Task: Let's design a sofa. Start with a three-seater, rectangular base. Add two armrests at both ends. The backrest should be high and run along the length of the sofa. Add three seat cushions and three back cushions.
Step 102:
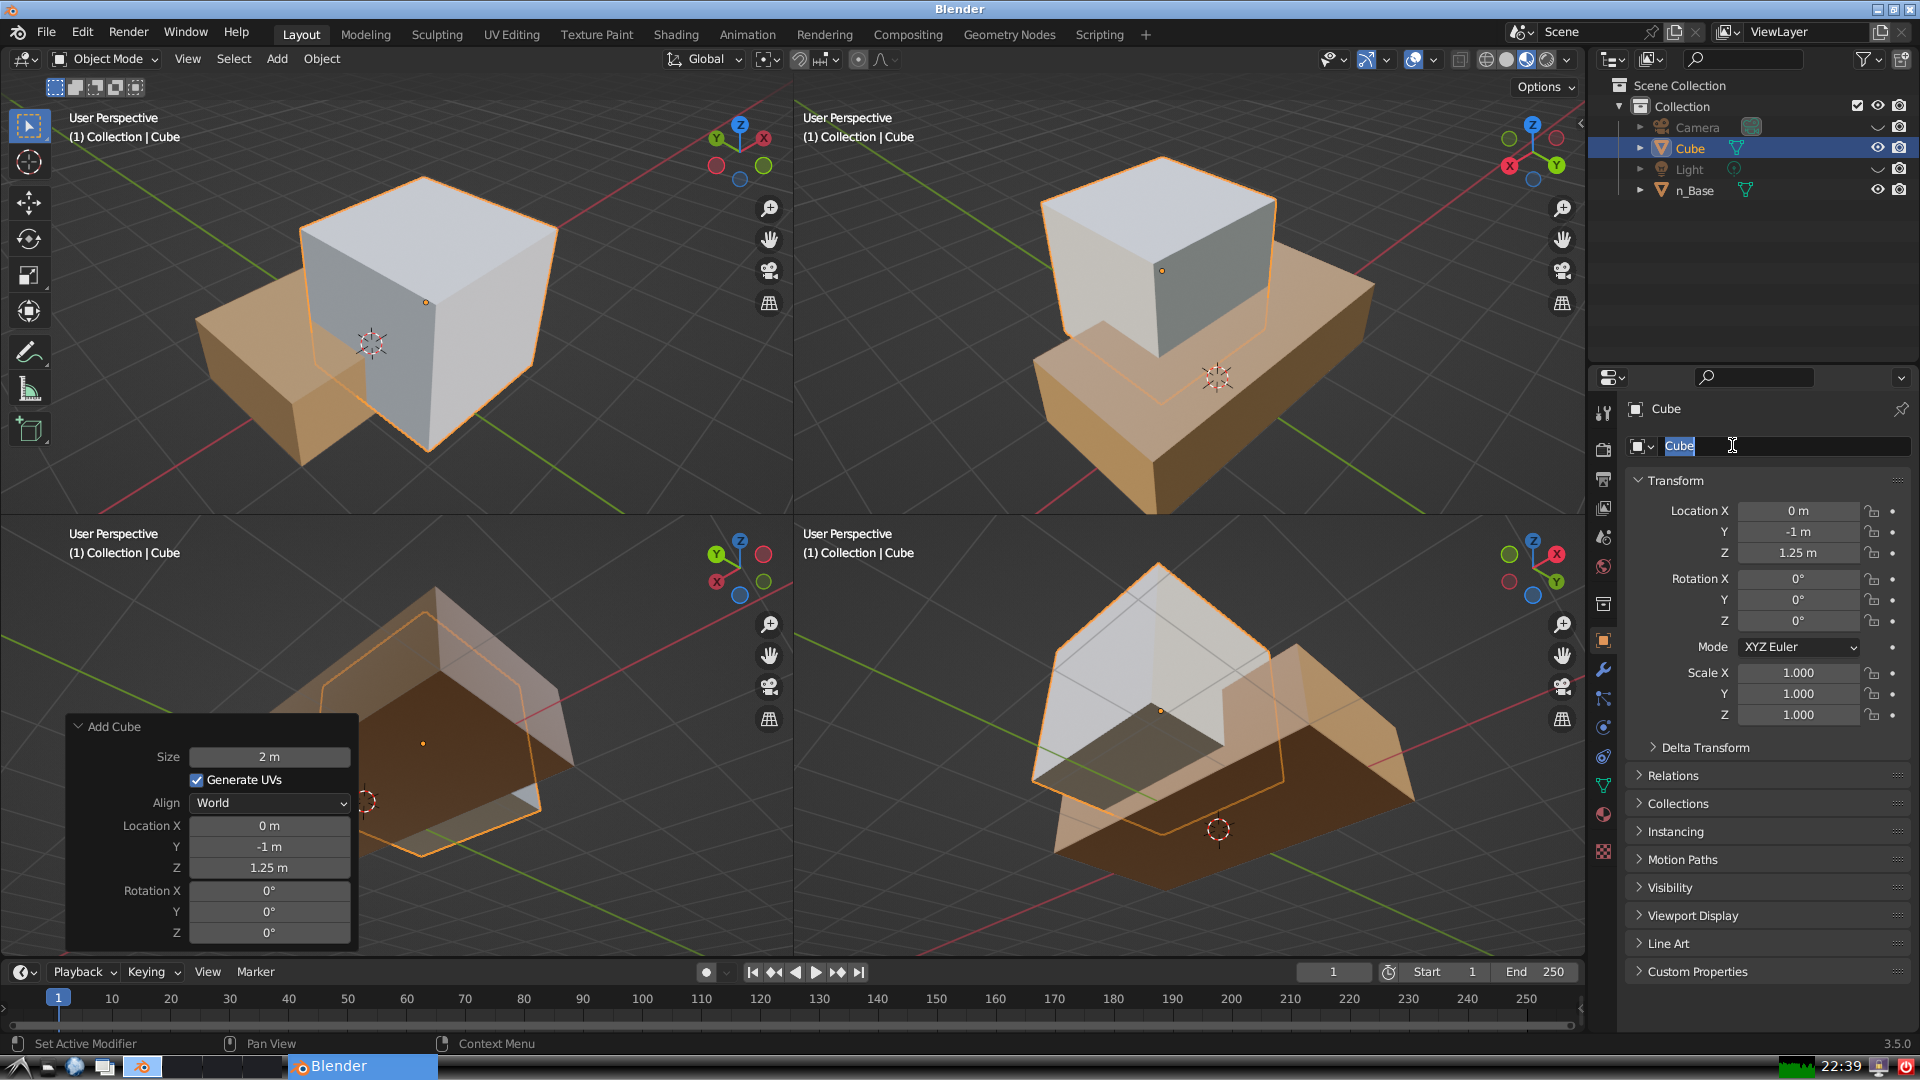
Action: input_text: n_Backrest